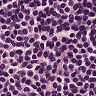
Metastatic tissue present: no